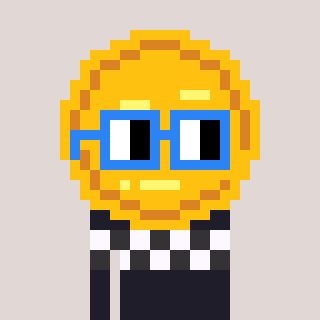
a pixel art character with square blue glasses, a medal-shaped head and a grayscale-colored body on a warm background